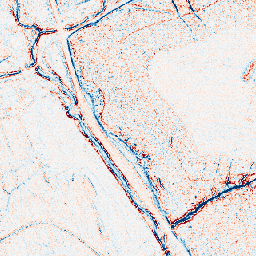
Category: edge_preserving
Decomposition family: bilateral
Decomposition parameters: d: 5
sigma_color: 75
sigma_space: 100
Upsampling method: nearest
Upsampling parameters: scale: 4
Upsampling scale: 4